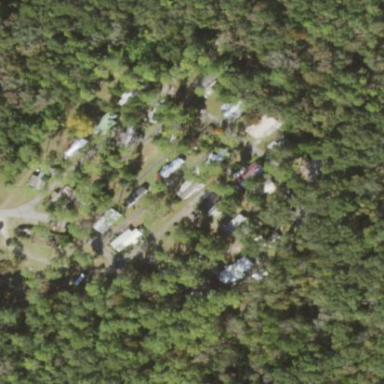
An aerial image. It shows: Residential area known as trailer park.